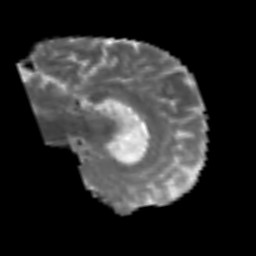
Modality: MD
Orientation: sagittal
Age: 43
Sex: male
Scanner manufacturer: siemens
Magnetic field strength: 3 T
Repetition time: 6.1 s
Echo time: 0.101 s